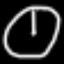
Label: clock